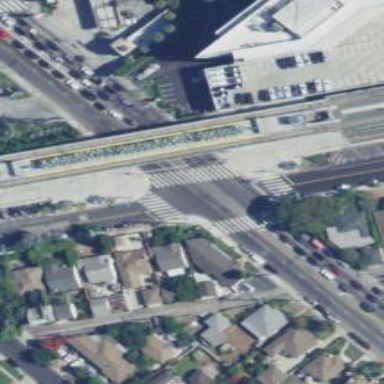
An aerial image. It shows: Footway with zebra crossing marking.